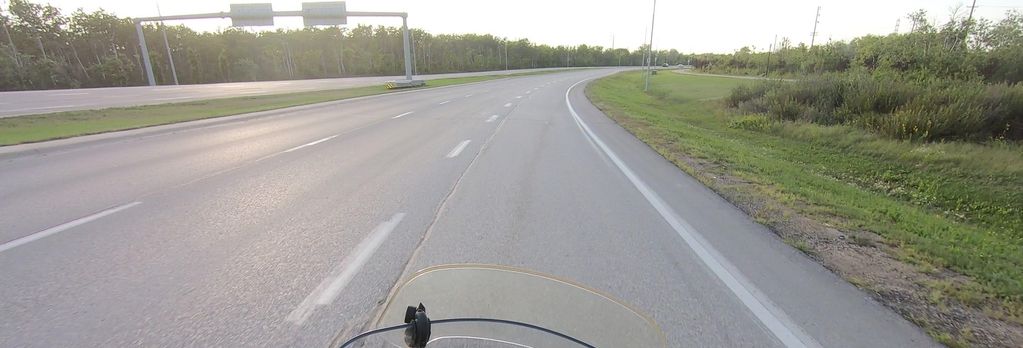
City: winnipeg